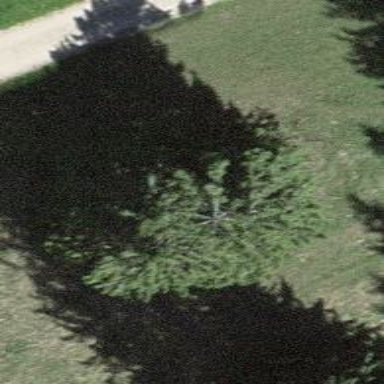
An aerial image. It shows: Single tag "natural: tree."